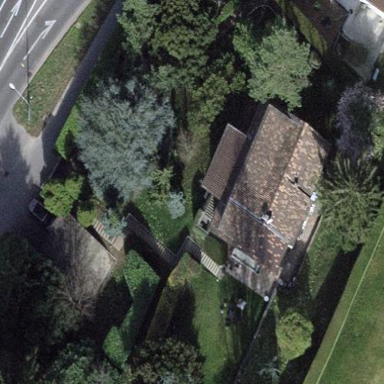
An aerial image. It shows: Garden enclosed by fence.